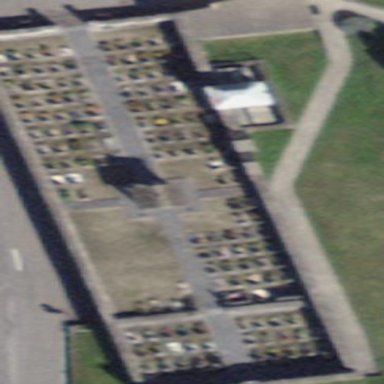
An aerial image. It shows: Cemetery.